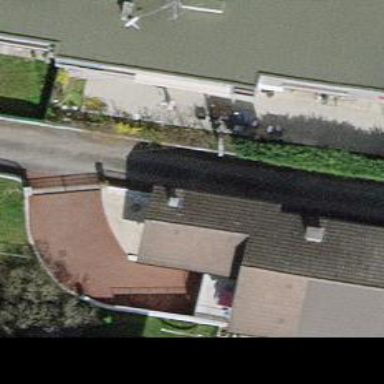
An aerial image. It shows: Apartments building with gabled roof oriented along.